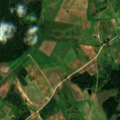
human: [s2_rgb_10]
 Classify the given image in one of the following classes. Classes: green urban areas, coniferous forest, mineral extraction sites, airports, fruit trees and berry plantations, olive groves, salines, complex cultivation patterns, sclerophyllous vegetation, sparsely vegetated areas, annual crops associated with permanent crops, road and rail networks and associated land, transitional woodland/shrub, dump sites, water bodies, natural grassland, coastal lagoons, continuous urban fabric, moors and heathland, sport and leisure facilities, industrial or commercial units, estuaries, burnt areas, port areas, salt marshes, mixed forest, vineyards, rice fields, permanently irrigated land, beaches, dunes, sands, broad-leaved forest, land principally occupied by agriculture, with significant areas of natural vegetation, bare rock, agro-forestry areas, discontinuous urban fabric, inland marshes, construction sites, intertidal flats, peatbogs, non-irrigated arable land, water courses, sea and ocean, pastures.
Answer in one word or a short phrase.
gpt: non-irrigated arable land, pastures, complex cultivation patterns, land principally occupied by agriculture, with significant areas of natural vegetation, coniferous forest, transitional woodland/shrub